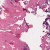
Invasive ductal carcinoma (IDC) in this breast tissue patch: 0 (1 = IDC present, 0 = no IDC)